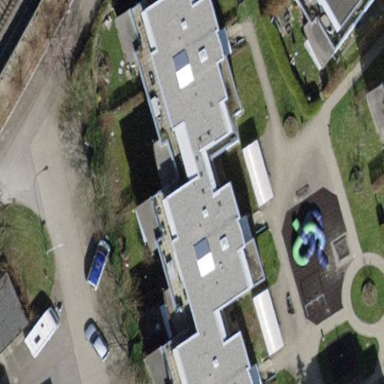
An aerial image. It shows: View of apartment building.